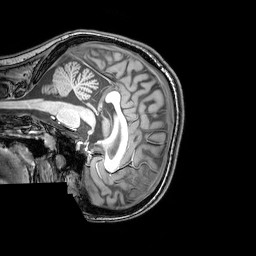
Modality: T1w
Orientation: sagittal
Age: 23
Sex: female
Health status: healthy
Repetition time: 0.081 s
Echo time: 0.037 s